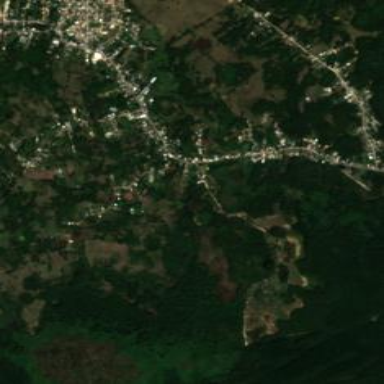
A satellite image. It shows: Village.